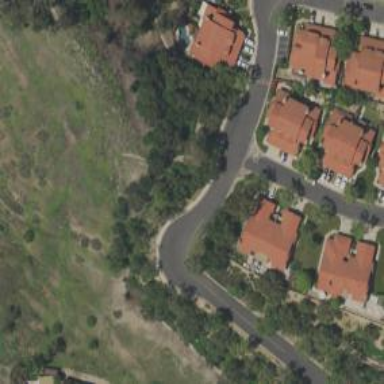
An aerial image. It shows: Residential road.